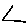
Label: triangle